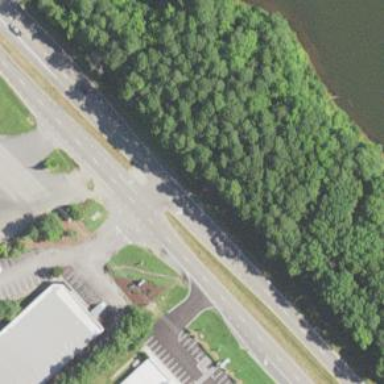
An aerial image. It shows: Asphalt trunk link road.